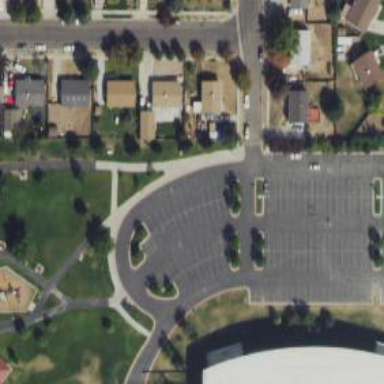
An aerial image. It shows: Parking space.